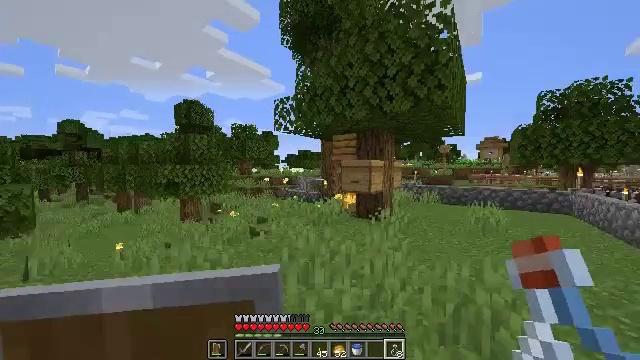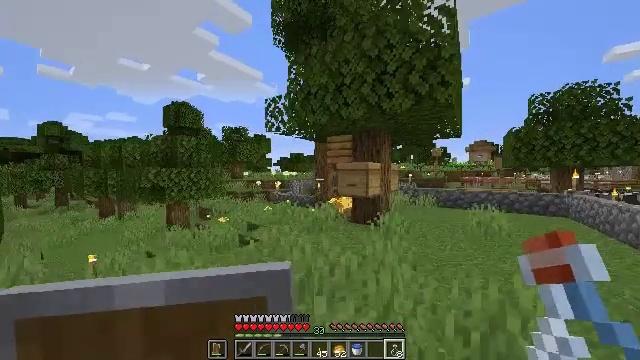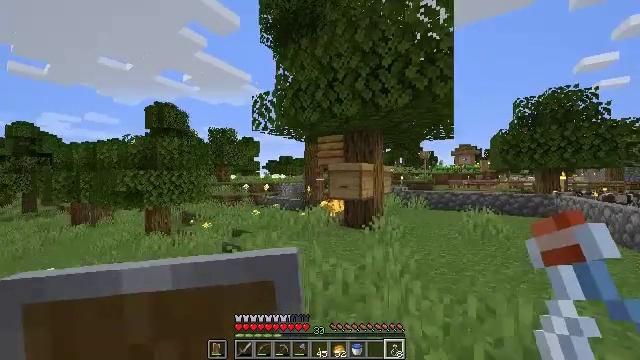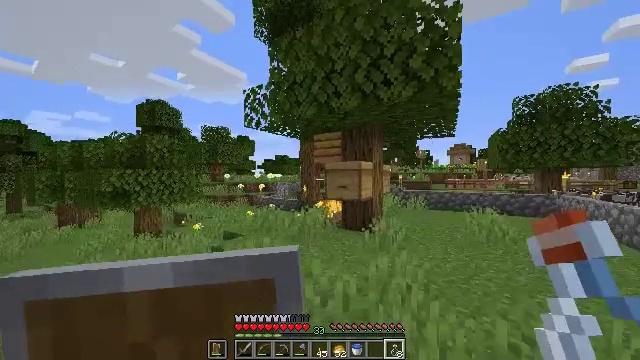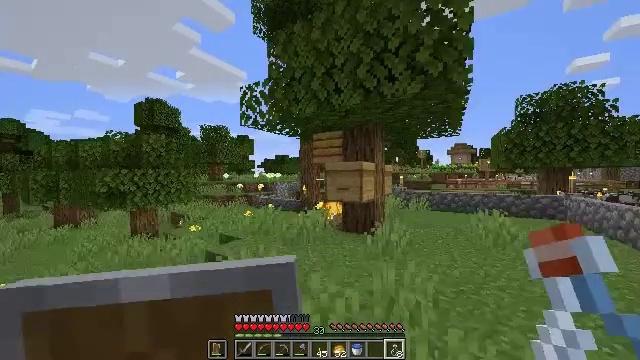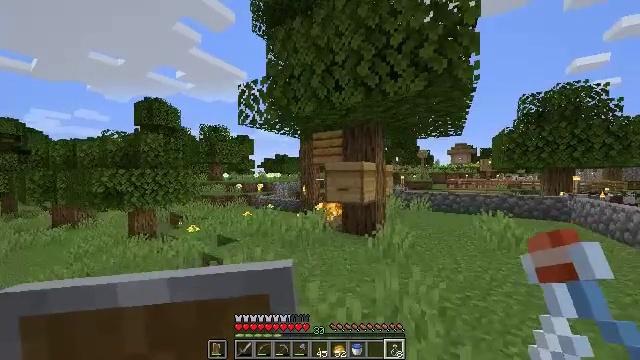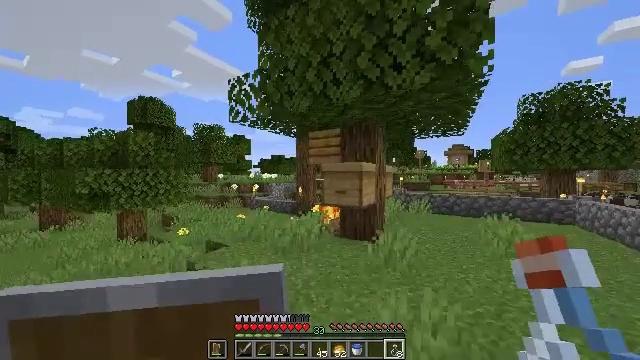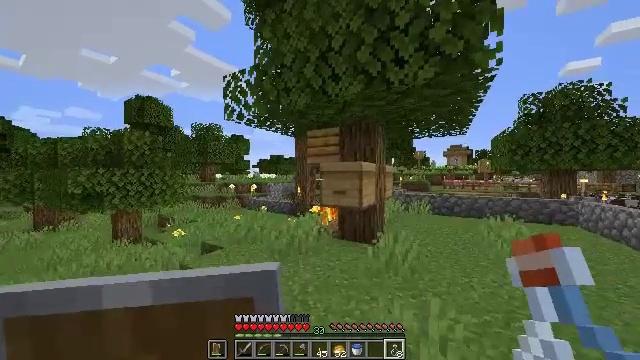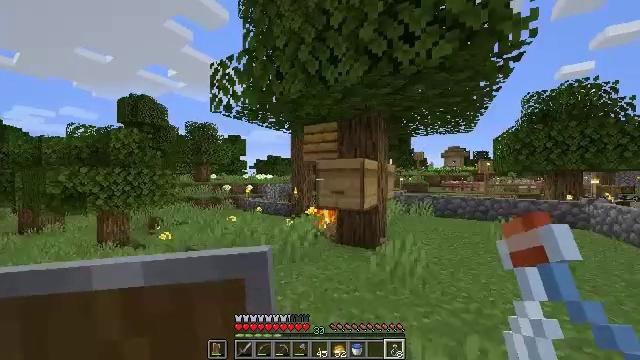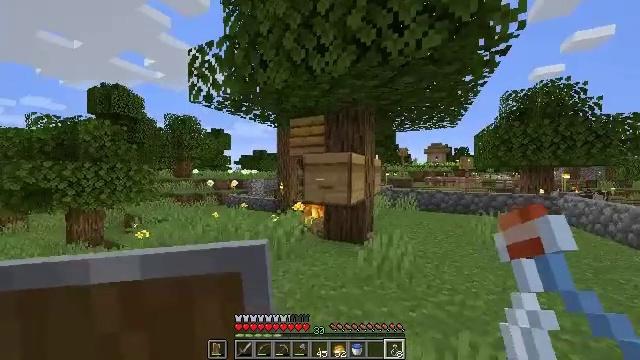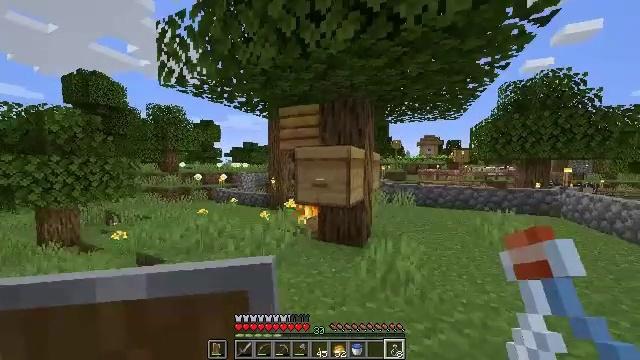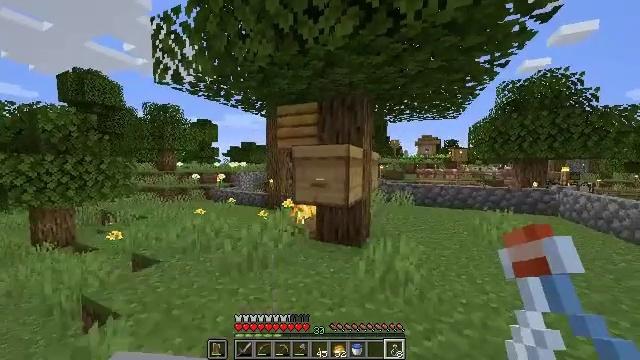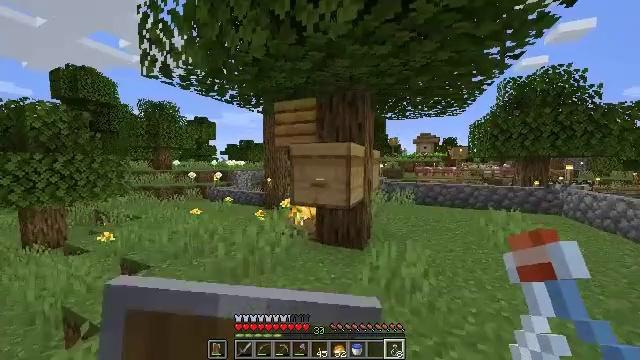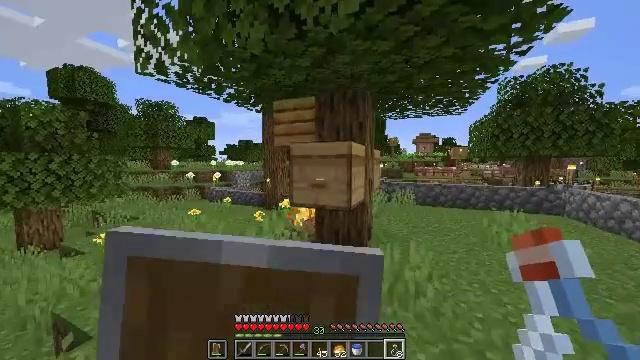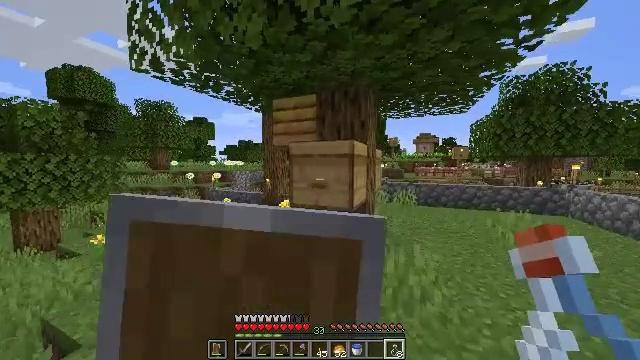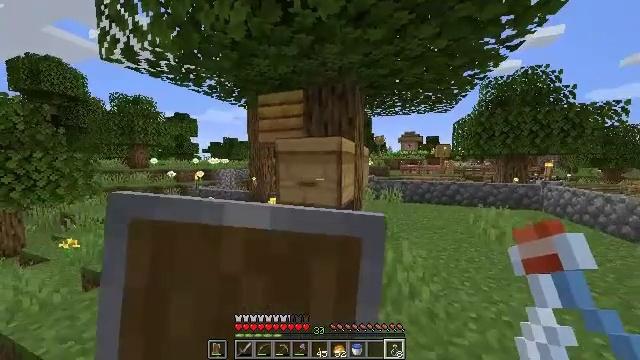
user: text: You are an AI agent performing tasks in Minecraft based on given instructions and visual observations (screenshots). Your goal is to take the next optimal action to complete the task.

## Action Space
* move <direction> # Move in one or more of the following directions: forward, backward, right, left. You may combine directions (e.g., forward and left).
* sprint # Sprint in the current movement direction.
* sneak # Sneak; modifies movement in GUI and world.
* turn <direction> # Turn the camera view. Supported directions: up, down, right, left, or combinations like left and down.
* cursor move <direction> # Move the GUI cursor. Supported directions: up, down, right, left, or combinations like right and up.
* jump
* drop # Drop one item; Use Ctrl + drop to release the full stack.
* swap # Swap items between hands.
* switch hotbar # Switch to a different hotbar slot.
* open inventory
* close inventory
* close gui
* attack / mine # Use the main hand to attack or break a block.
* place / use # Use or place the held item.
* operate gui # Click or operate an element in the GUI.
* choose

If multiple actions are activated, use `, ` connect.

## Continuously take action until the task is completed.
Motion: motion action
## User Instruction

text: Gather dandelions in the field.
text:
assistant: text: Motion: move forward, turn right
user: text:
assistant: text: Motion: move forward, turn right
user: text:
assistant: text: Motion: move forward, turn right
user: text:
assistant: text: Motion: move forward
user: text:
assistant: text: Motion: move forward
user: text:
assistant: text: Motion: move forward
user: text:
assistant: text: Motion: move forward
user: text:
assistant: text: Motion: move forward
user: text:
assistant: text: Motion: move forward, turn right and down
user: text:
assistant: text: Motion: move forward, turn right and down
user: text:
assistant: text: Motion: move forward, use / place
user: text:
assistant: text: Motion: move forward, use / place
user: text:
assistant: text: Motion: move forward, use / place
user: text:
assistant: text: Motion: move forward, use / place
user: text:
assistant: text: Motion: move forward, turn right, use / place
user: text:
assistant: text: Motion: move forward, use / place
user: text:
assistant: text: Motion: move forward, use / place
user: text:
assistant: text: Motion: move forward, use / place
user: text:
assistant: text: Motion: move forward, use / place
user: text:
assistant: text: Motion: move forward, use / place
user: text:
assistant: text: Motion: move forward
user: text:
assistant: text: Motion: move forward and move right
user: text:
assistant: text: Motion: move forward and move right, turn right
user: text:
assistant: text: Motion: move forward and move right, turn right
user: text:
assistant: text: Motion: move forward and move right
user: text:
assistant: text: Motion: move forward and move right
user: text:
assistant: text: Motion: move forward and move right
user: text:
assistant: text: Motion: move forward and move right
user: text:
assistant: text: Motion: move forward, turn left
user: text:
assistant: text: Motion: move forward, turn left